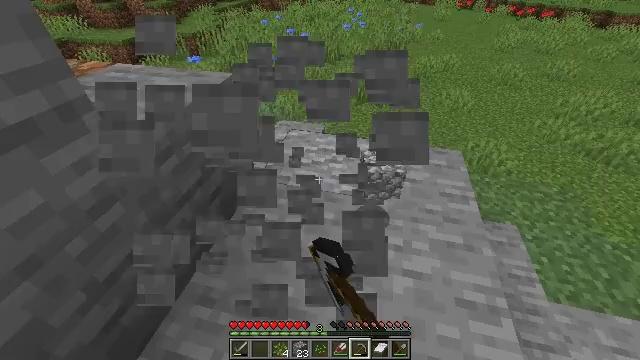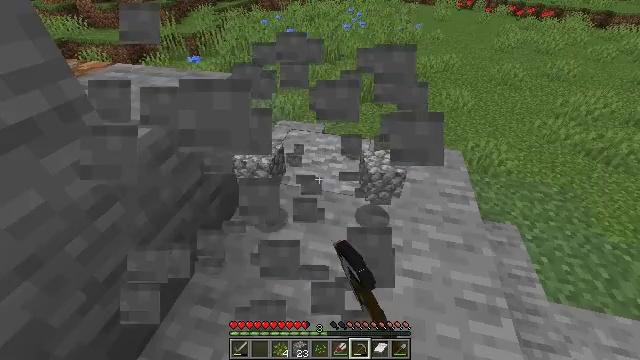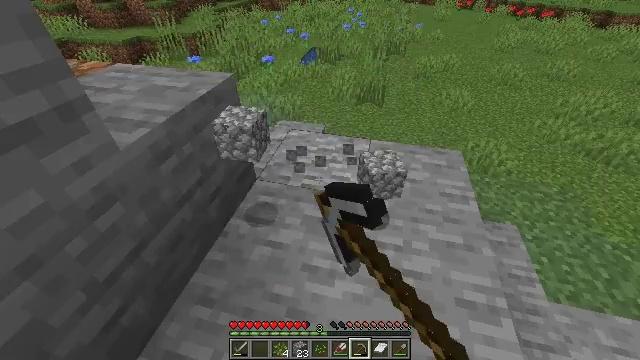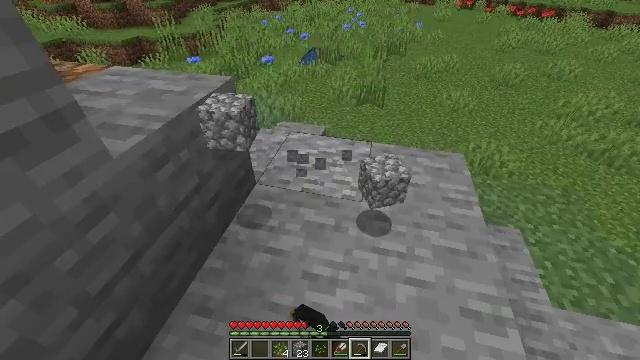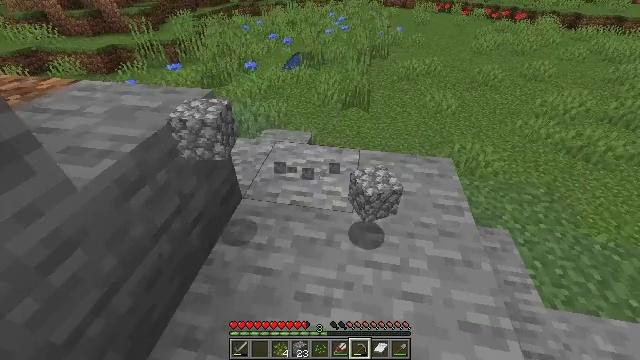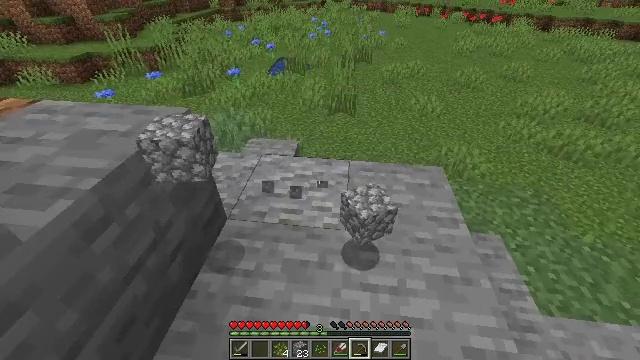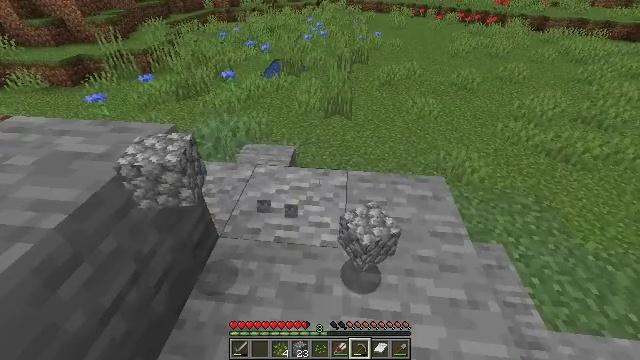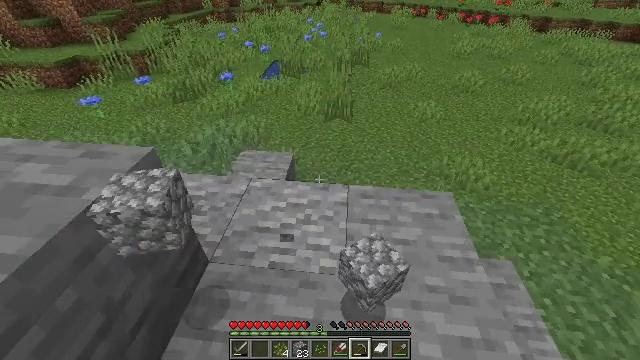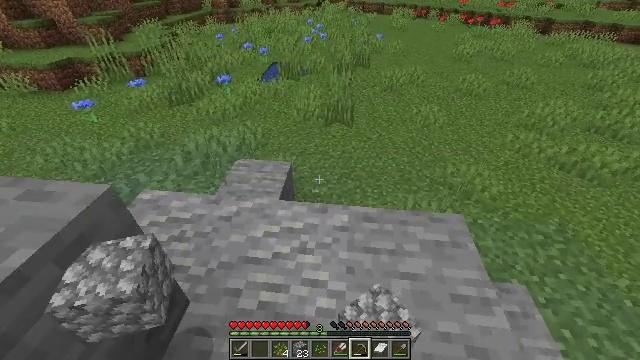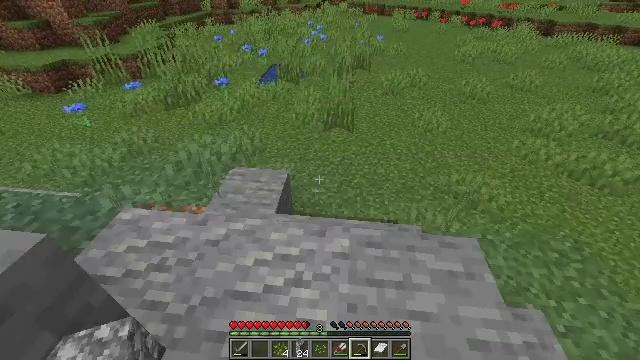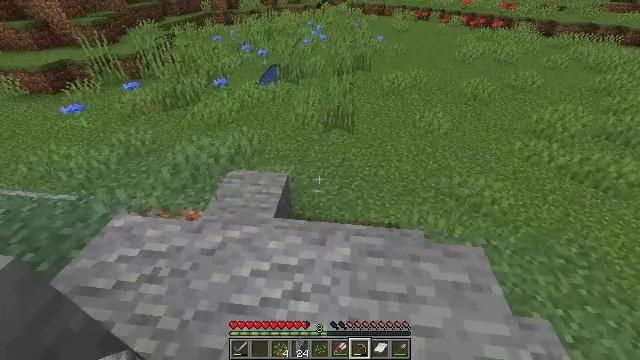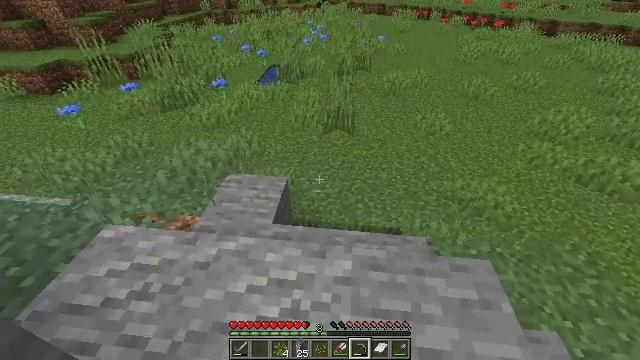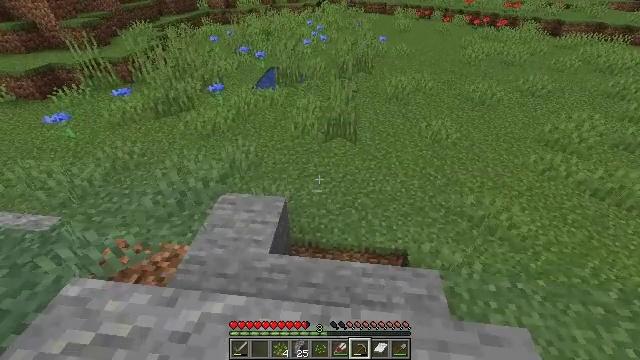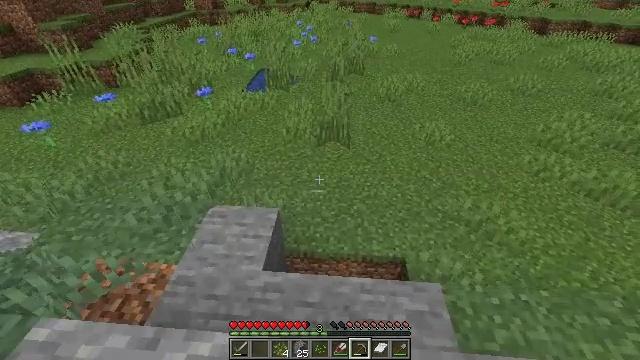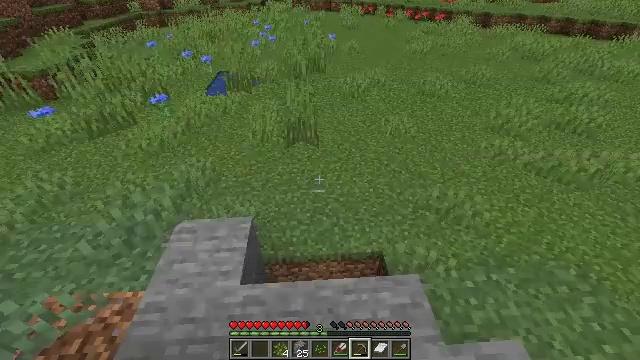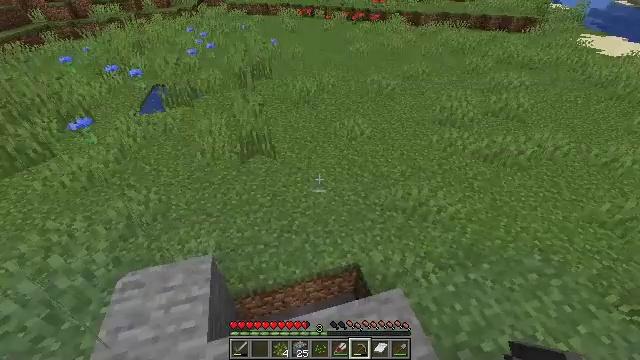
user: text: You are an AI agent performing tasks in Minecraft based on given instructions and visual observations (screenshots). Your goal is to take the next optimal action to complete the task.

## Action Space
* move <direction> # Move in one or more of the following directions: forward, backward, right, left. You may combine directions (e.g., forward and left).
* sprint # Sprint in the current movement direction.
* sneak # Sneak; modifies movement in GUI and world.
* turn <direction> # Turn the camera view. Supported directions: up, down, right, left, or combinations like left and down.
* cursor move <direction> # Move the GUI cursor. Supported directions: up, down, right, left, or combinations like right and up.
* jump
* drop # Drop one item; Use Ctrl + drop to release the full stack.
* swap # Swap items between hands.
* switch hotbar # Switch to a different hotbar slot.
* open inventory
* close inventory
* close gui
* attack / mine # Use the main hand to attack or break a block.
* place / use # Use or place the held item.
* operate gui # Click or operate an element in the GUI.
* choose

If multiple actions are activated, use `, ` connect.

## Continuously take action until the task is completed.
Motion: motion action
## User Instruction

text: Hunt fish.
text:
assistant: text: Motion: attack / mine
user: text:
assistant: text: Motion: attack / mine
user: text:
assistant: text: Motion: move forward
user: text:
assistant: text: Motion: move forward, turn right
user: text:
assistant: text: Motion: move forward, turn right
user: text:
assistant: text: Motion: move forward
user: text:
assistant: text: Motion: move forward
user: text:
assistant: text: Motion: move forward
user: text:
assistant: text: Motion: move forward
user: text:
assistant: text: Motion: move forward
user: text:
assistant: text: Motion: move forward
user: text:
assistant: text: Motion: move forward
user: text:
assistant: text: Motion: move forward, turn right
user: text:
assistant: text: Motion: move forward, turn right
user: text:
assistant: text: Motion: move forward, turn right
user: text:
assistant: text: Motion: move forward, turn right and up
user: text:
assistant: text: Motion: move forward, turn right and up
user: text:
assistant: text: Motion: move forward, turn right and up
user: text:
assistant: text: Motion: move forward
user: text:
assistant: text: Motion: move forward, turn down
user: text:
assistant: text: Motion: move forward, turn left and down
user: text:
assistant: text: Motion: move forward
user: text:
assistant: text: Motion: move forward
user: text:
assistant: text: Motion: move forward
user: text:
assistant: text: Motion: move forward
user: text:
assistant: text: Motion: move forward
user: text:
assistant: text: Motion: move forward
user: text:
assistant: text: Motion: move forward, turn up
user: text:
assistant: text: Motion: move forward, turn up
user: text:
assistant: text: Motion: move forward, turn up